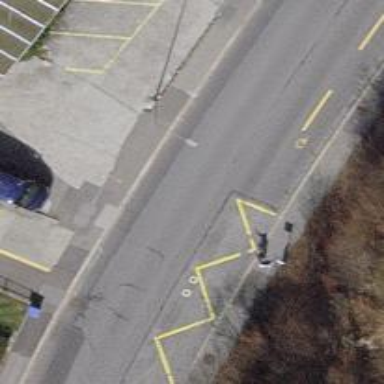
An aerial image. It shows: Public transport stop position.